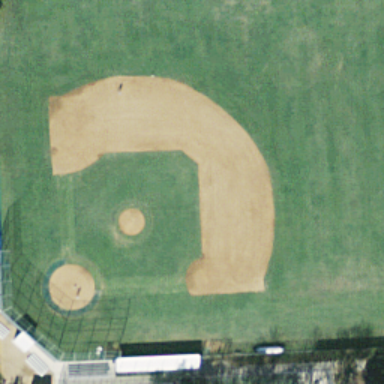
This is a baseball diamond .